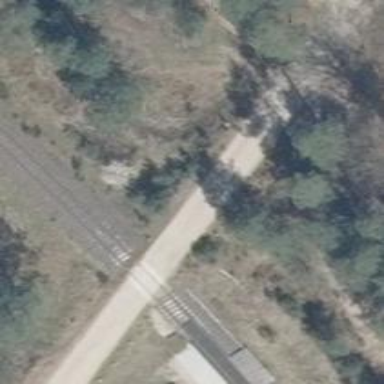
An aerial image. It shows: Unclassified road with compacted surface.